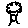
Label: tree